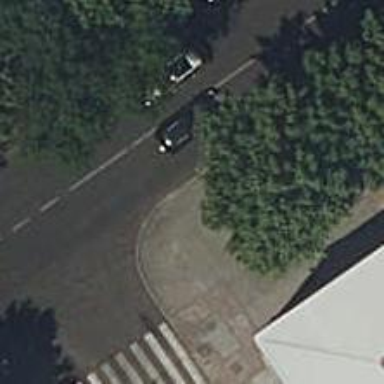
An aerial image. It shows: Bus stop with sheltered platform for public transport.